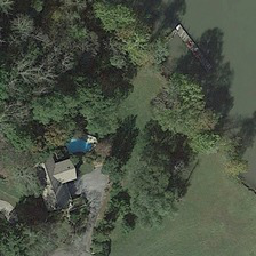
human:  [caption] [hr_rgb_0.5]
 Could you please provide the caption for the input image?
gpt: The building is surrounded by a lot of green trees near the river.

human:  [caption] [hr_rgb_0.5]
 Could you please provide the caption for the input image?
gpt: A building is surrounded by many green trees. There is a boat by the river.

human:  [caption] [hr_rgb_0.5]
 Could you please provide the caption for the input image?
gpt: The surrounding buildings, green trees and rivers

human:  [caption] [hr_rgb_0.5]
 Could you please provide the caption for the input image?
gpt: a building is surrounded by many green trees near a river with a boat in it.

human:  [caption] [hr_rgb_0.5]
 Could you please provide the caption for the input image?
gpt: A building is surrounded by many green trees near a river with a boat inside it.